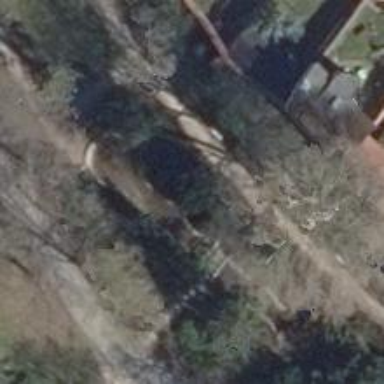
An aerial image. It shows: Footway on bridge.